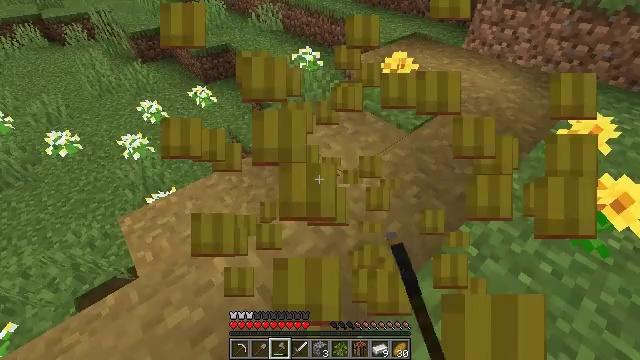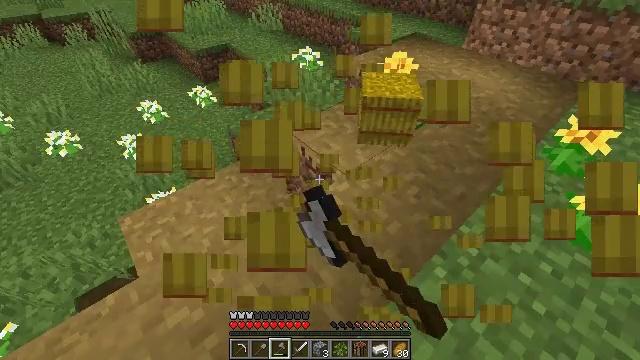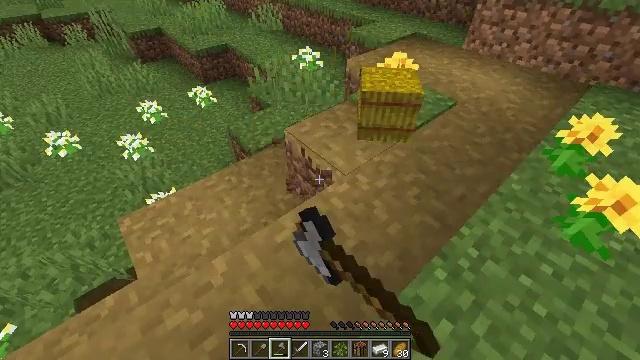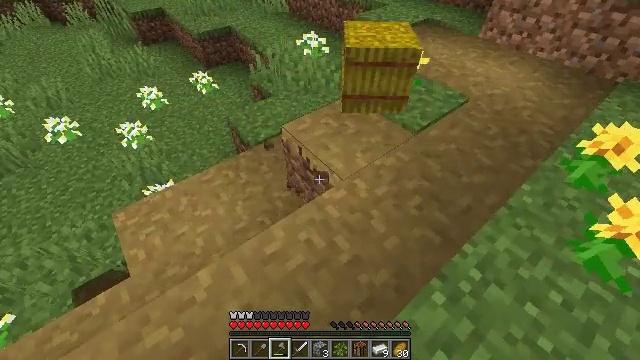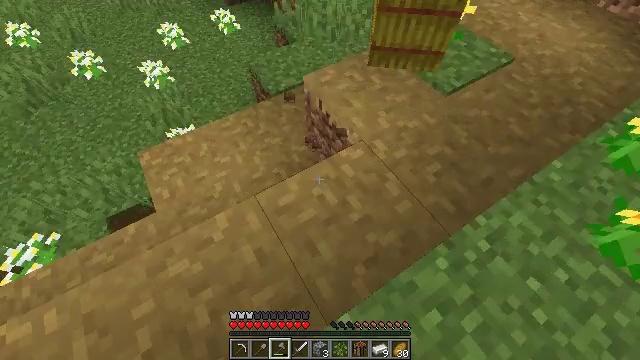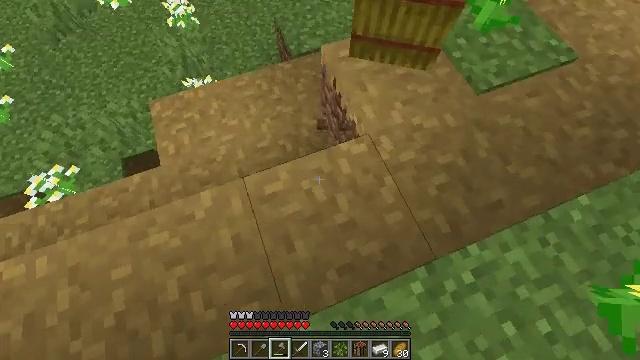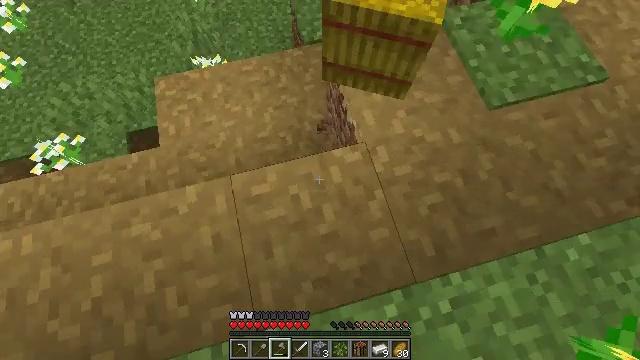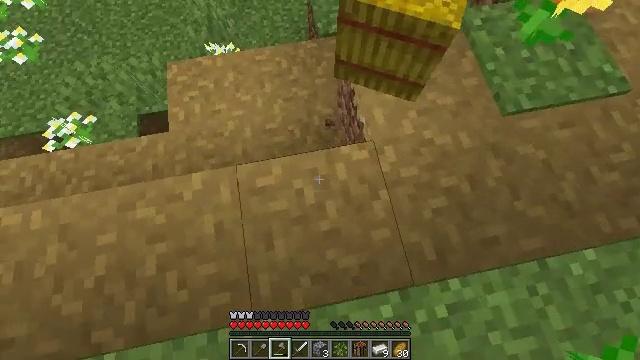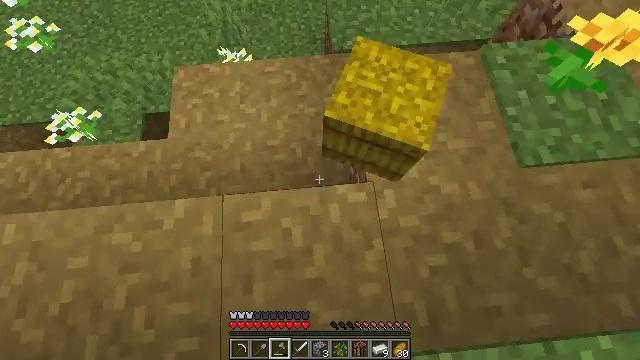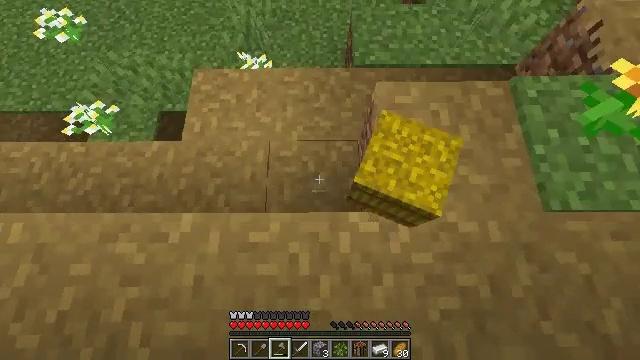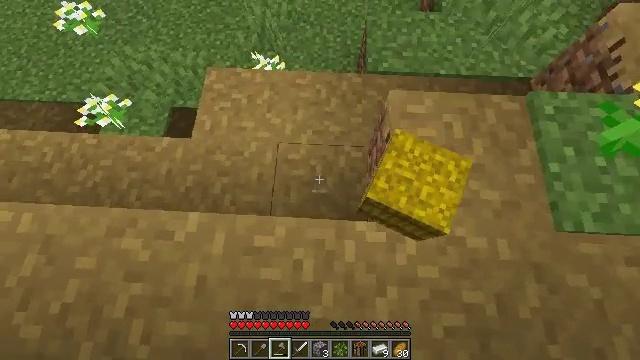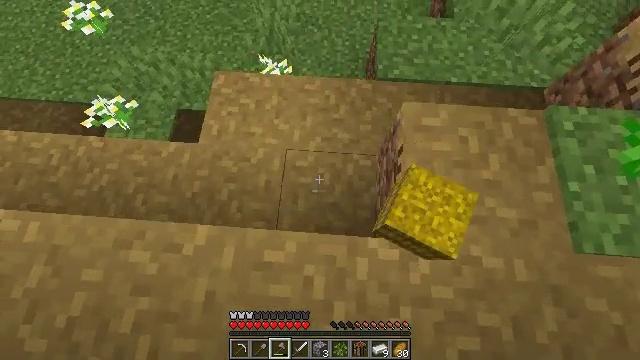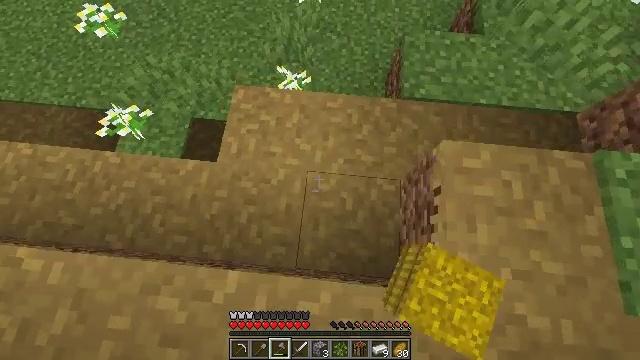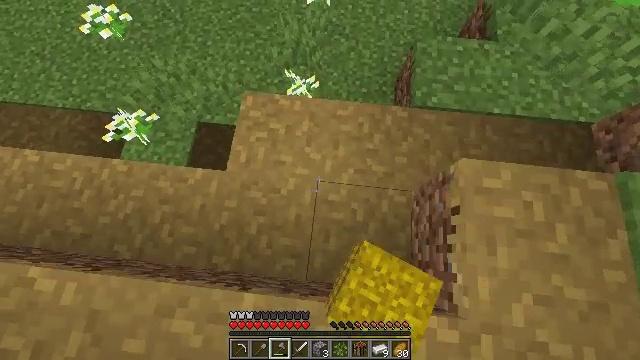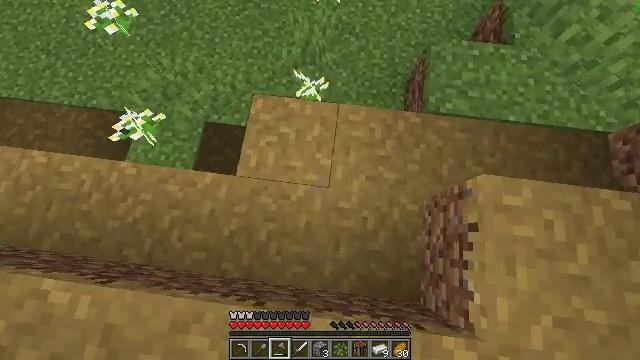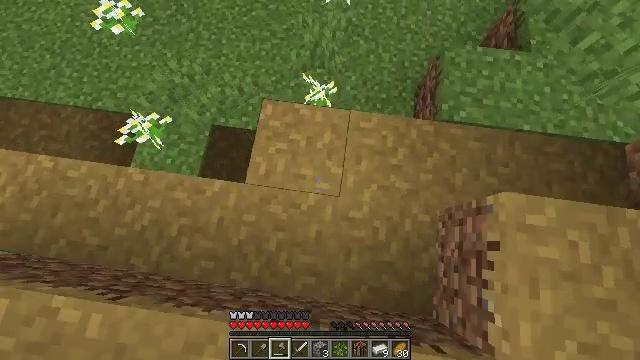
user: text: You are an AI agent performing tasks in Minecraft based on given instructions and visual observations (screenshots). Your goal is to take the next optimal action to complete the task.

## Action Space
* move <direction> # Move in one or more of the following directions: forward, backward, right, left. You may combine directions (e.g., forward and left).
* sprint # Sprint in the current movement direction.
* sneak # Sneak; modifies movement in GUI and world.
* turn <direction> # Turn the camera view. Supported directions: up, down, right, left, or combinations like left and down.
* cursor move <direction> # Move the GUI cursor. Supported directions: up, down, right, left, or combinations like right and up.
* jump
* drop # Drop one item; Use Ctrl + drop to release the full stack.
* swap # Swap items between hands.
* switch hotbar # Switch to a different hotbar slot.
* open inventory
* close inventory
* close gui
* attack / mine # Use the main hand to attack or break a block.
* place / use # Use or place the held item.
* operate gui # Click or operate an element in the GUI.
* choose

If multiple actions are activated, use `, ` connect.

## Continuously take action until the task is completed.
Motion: motion action
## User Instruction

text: Mine the oak fence gate.
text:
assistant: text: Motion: attack / mine
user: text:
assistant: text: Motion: move forward, attack / mine
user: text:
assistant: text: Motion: move forward and move right, turn left and down, attack / mine
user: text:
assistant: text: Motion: move forward and move right, turn left and down
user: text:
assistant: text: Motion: move forward and move right, turn left and down
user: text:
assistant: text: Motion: move forward and move right, turn left and down
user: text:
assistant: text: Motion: move forward, turn left and down
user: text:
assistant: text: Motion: move forward, turn left
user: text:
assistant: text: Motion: move forward and move left, turn left
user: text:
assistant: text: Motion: move forward and move left, turn left
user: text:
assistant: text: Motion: move forward and move left, turn left
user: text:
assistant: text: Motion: move forward and move left, turn left and down
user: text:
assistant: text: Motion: move forward and move left
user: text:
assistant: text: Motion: move forward and move left, turn down
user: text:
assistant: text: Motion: move forward and move left
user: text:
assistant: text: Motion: move forward and move left, turn left
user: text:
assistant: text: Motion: move left, turn left
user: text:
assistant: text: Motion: move left, turn left
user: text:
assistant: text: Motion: move left
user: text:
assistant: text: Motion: move left
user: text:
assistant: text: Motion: move left
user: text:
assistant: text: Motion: move left, turn right
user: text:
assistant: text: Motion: move left, turn right and down
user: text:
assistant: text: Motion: move left, turn right and down
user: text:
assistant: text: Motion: move left, turn right
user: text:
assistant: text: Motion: move left, turn right
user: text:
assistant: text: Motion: move left
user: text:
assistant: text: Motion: move forward and move left
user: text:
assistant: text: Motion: move forward and move left, turn left and up
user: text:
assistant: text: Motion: move forward and move left, turn left and up